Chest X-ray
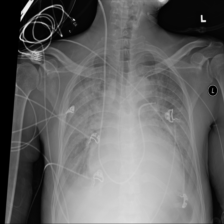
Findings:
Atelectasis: negative
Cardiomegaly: negative
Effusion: positive
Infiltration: negative
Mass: negative
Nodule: negative
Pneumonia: negative
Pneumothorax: negative
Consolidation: positive
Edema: negative
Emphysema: negative
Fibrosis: negative
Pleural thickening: negative
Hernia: negative